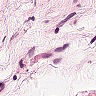
Metastatic tissue present: no